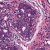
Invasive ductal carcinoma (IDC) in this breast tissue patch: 0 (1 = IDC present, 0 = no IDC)